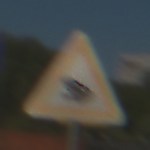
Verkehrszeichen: AmphibienwanderungRechts
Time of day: MorningAfternoon
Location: Outdoor (Urban)
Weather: Clear
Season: NotSpecified
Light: Natural